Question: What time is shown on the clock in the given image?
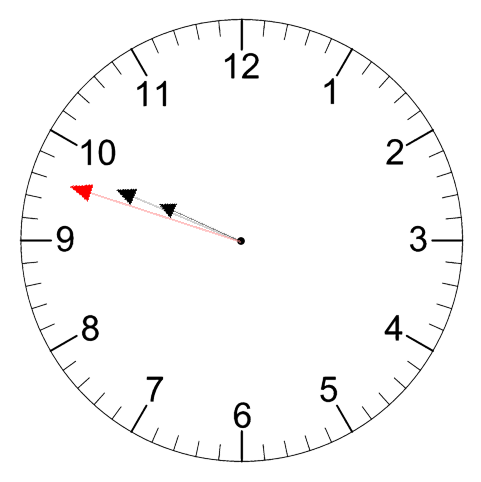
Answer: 09:48:48